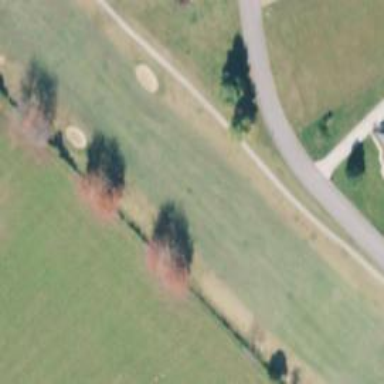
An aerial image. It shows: Scenic golf fairway.